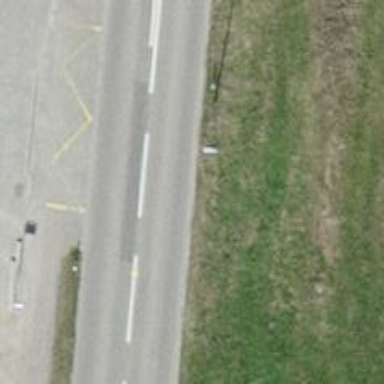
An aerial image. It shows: Public transport stop position.